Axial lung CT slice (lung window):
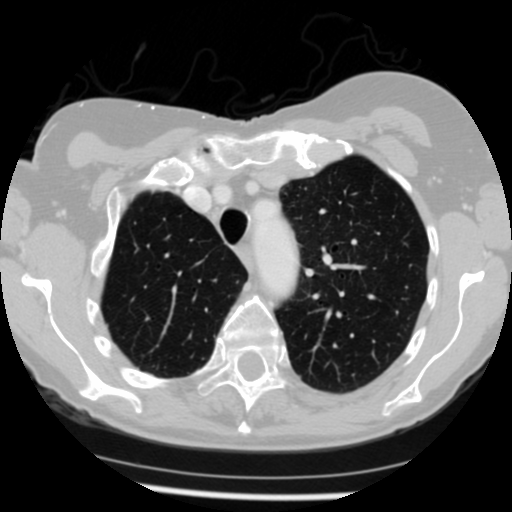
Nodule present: no